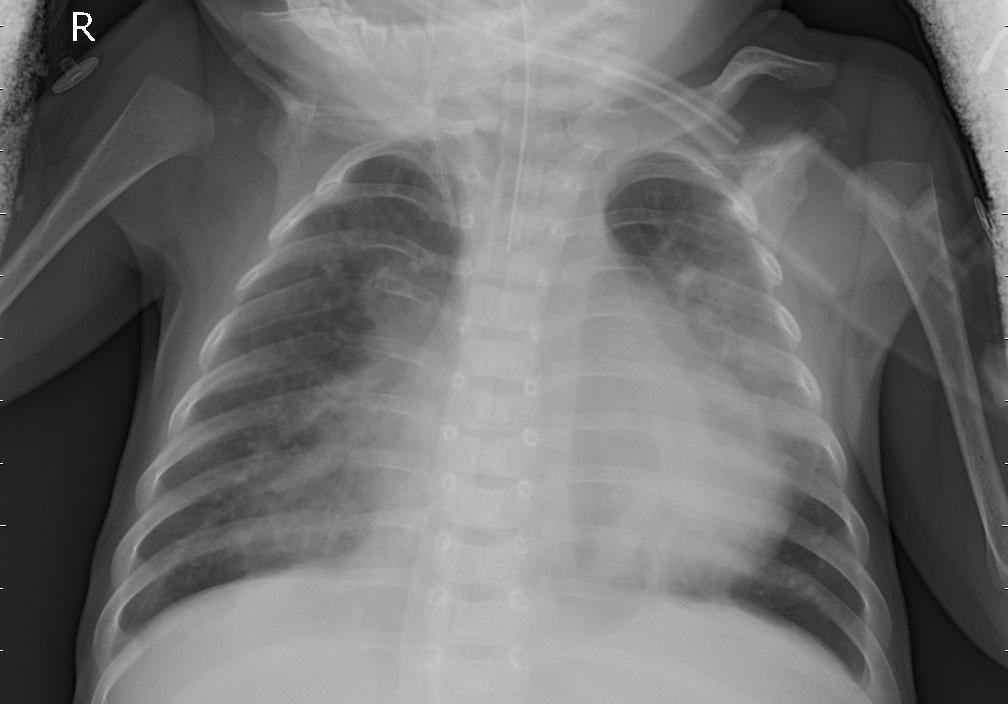
Diagnosis: PNEUMONIA